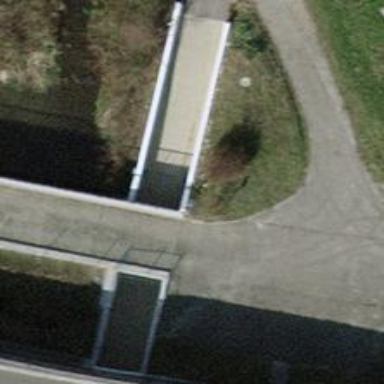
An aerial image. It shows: Cycleway running through tunnel with asphalt surface.